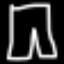
Label: pants